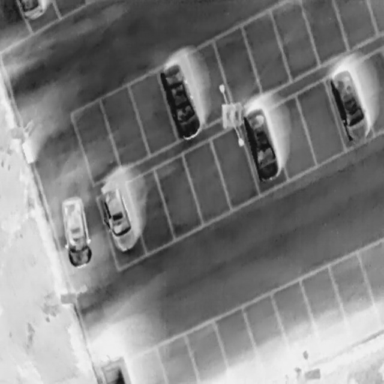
There are five Cars in the infrared image.